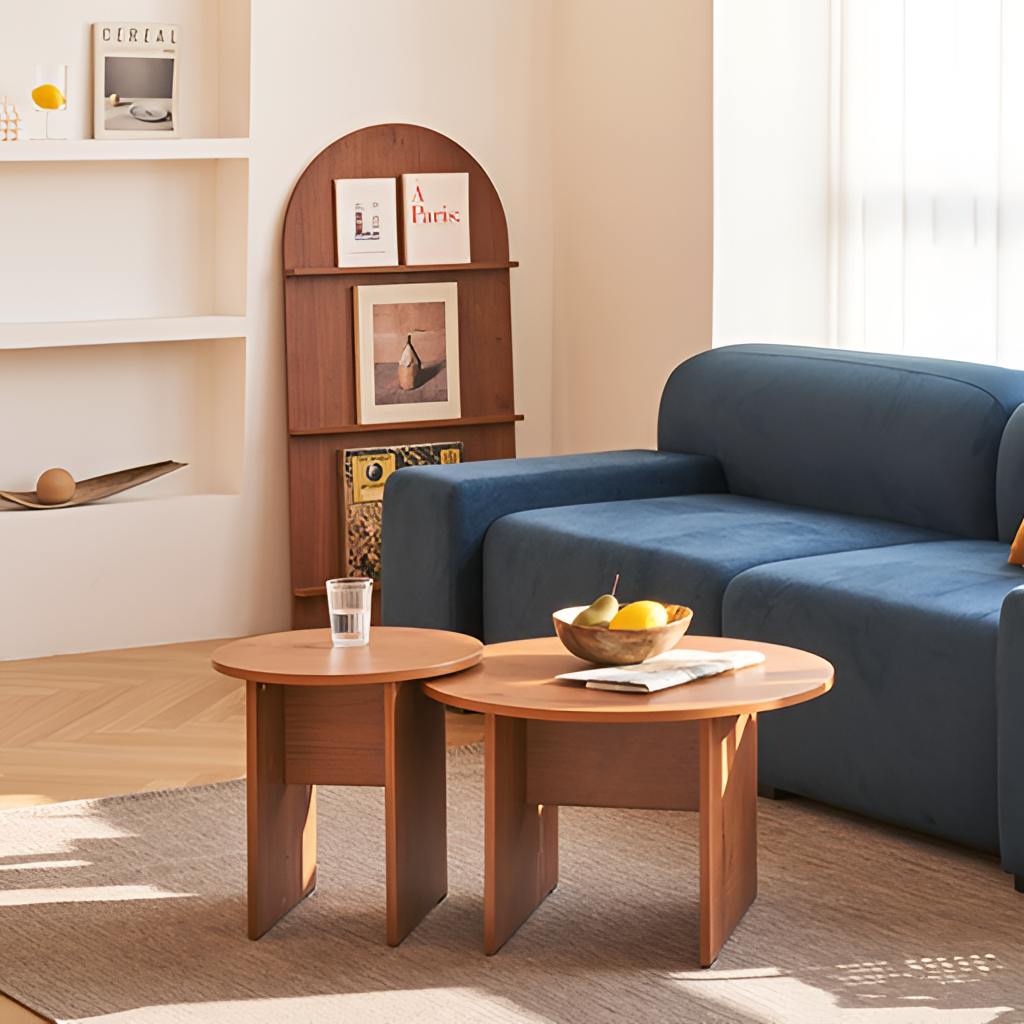
velvet sofa, living room, wood flooring, with herringbone pattern, cream paint wallpaper, with solid pattern, contemporary